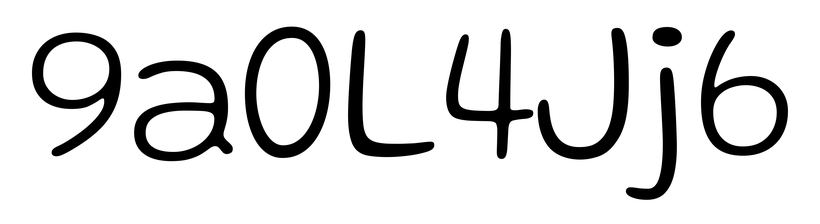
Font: Gluten_ExtraLight